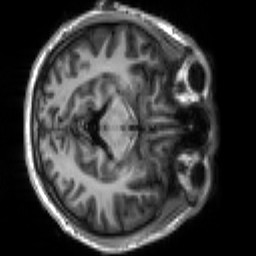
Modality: T1w
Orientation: axial
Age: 19
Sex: male
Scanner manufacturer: siemens
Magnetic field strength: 3 T
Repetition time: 2.3 s
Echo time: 0.00266 s